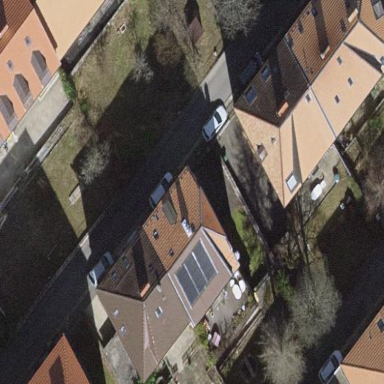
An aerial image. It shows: Building featuring apartments with half-hipped roof.